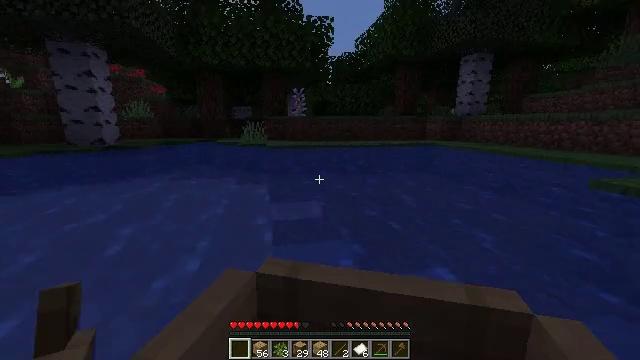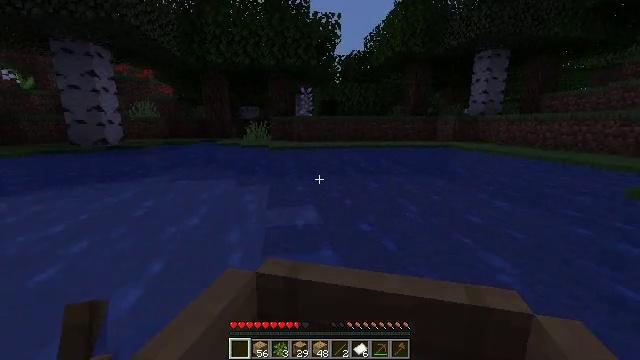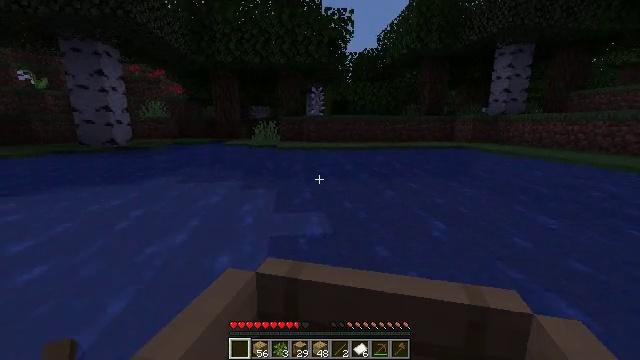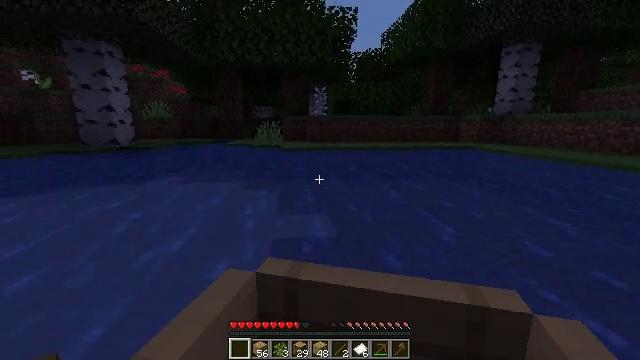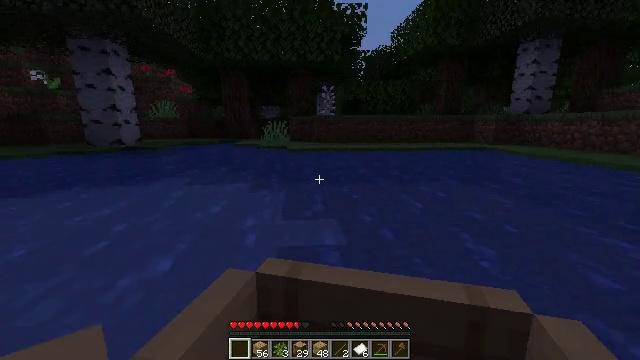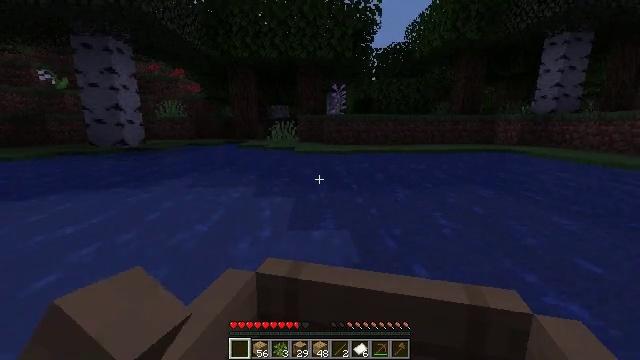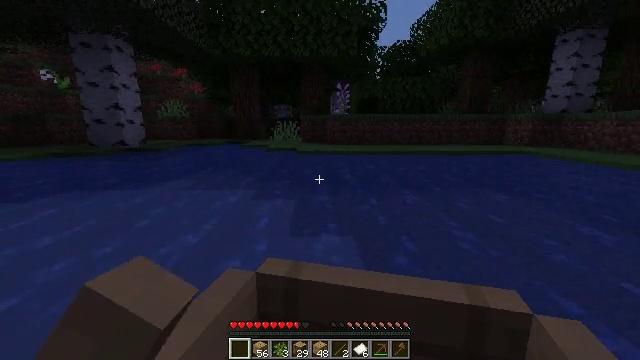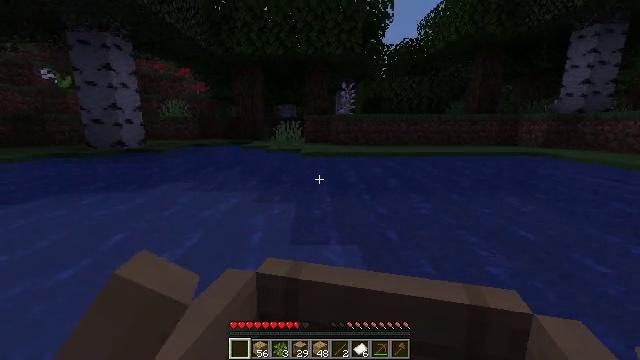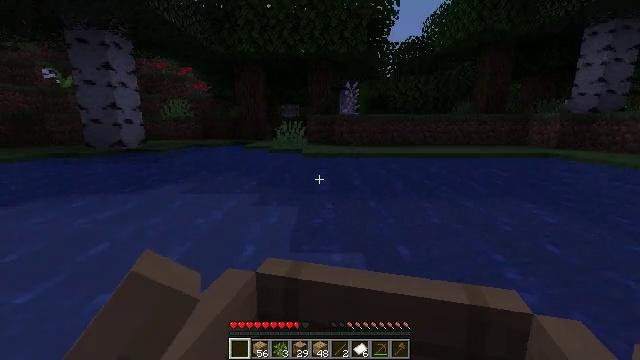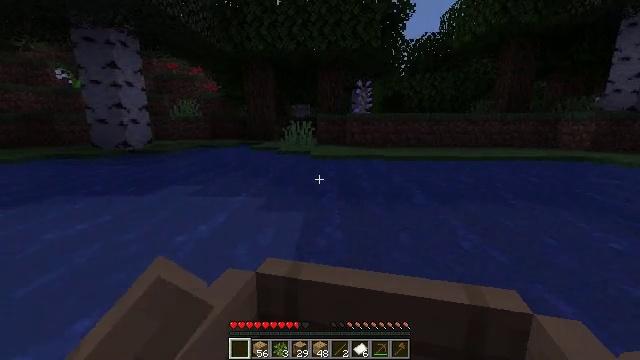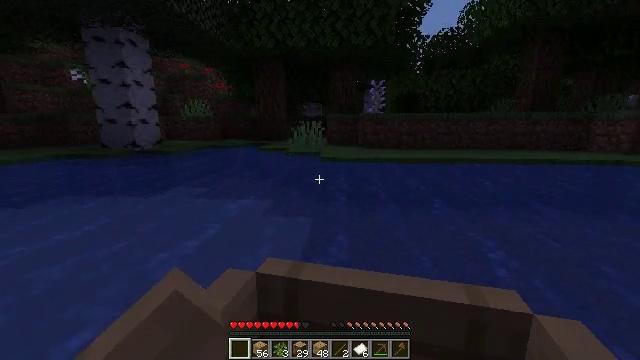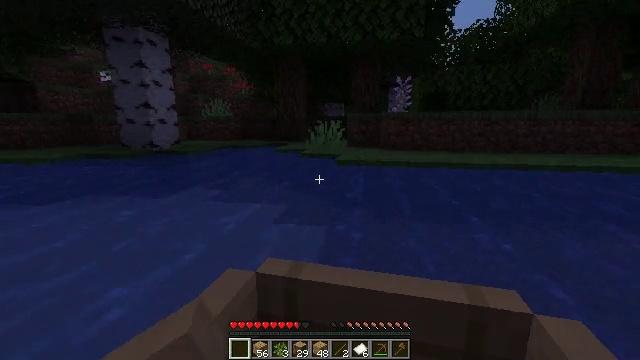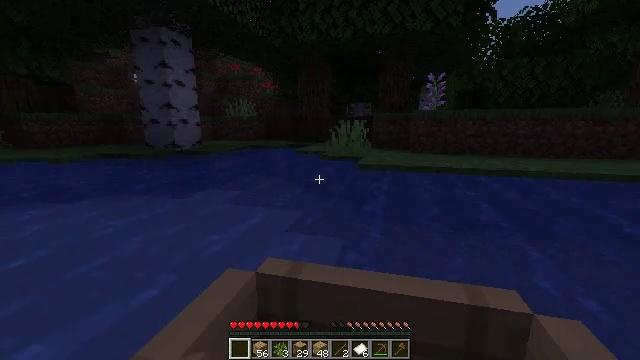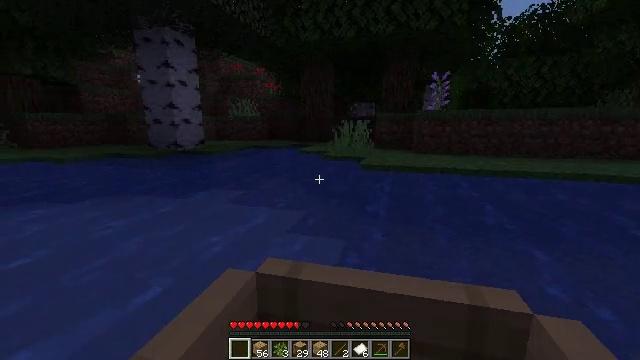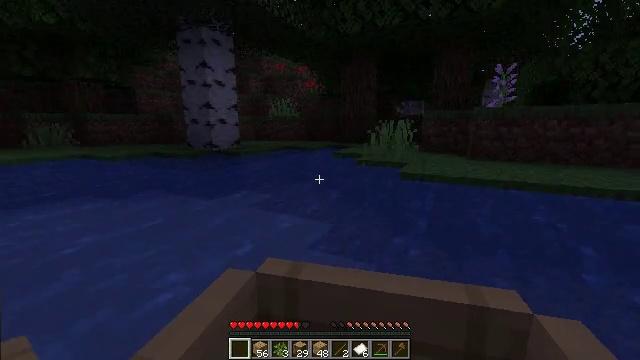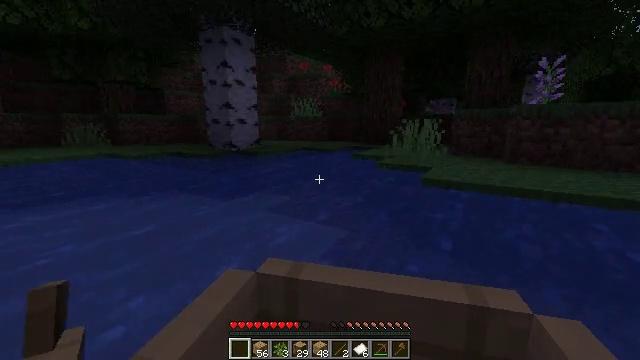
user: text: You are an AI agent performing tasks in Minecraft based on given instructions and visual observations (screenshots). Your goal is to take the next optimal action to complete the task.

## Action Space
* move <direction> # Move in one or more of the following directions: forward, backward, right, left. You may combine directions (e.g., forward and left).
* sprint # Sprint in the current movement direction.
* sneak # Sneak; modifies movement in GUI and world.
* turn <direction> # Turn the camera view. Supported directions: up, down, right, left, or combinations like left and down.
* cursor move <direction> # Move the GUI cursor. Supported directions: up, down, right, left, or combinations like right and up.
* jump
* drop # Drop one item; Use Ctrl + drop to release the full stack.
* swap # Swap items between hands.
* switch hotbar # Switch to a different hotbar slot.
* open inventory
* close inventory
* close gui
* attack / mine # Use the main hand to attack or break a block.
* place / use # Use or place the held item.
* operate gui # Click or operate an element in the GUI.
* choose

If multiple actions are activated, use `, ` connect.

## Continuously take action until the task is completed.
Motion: motion action
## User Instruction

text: Collect tall seagrass by holding left button.
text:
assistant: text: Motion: move forward
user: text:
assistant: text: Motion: move forward
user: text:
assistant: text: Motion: move forward
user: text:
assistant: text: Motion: move forward
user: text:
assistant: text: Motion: move forward
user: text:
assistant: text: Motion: move forward
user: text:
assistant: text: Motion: move forward and move left
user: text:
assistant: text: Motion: move forward and move left
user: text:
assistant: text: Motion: move forward and move left
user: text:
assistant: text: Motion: move forward and move left
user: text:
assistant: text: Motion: move forward and move left
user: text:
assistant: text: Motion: move forward and move left
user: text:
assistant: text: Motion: move forward and move left
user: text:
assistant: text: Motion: move forward and move left
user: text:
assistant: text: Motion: move forward and move left
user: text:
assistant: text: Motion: move forward and move left, turn left
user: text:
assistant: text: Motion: move forward and move left
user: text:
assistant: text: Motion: move forward and move left
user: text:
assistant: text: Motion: move forward and move left
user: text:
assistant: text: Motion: move forward and move left
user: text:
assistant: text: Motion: move forward and move left
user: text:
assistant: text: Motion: move forward and move left
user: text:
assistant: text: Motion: move forward and move left
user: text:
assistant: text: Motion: move forward and move left
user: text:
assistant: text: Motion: move forward and move left
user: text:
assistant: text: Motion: move forward and move left
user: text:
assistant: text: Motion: move forward and move left
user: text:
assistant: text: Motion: move forward and move left
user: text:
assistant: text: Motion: move forward and move left
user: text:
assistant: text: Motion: move forward and move left